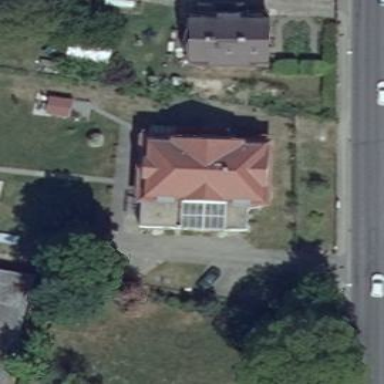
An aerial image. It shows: Residential building with mansard roof.